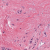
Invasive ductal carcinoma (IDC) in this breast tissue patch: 0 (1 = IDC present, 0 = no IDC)